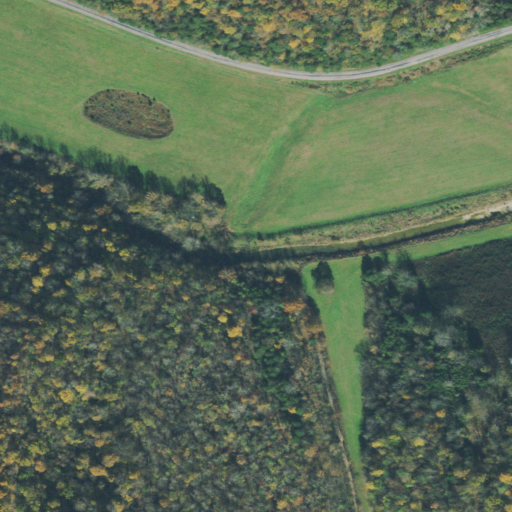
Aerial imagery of valley in Tennessee named Crocus Hollow containing deciduous forest, pasture, open development, shrub, mixed forest, low intensity development, and evergreen forest